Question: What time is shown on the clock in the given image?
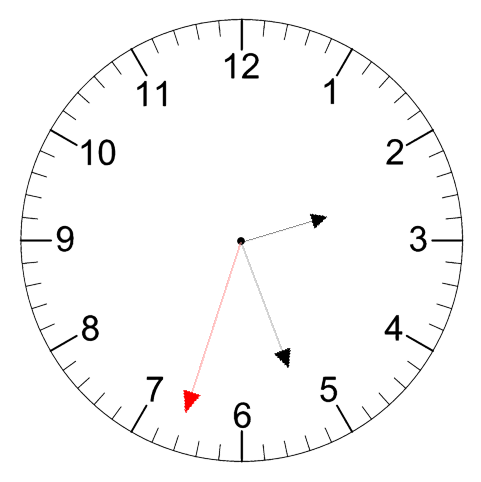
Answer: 02:26:33